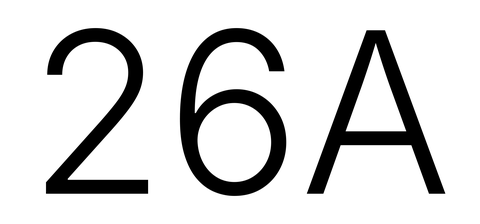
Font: Inter_Light